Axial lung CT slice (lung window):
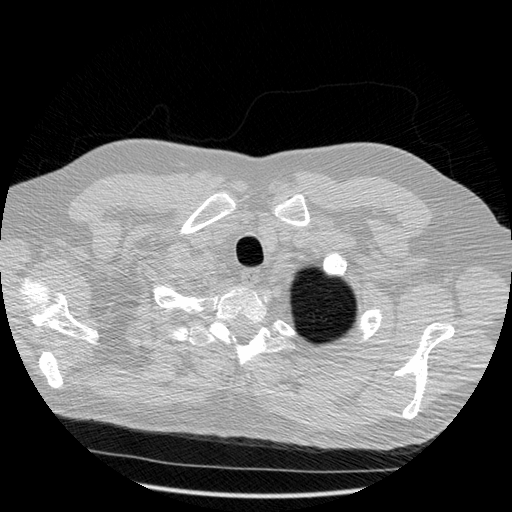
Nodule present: no